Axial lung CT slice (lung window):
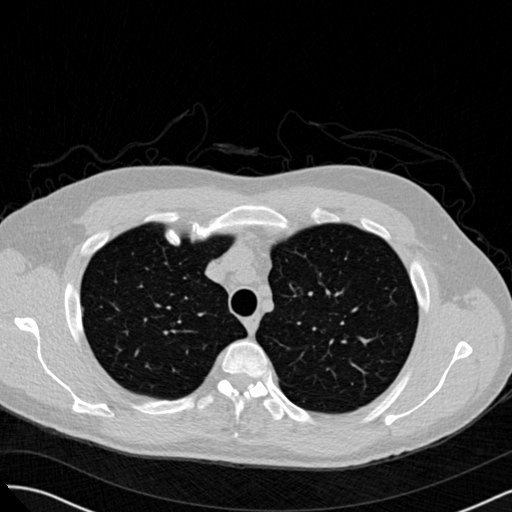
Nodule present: no